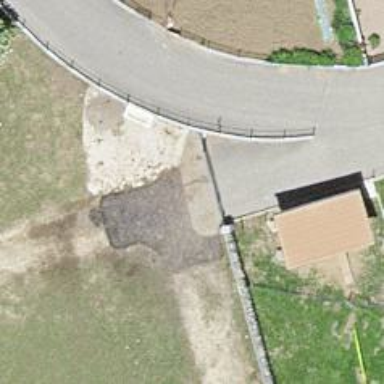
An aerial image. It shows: Gate.